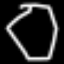
Label: octagon